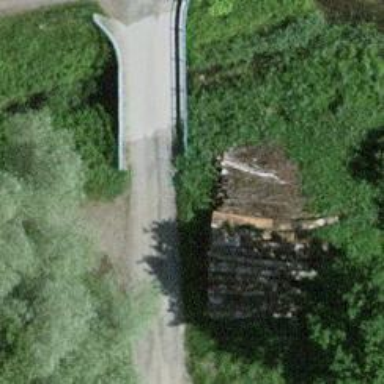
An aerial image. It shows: Track road on bridge.